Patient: sex M, age 61
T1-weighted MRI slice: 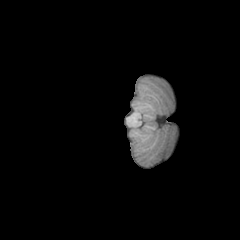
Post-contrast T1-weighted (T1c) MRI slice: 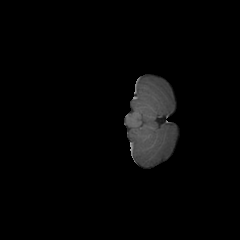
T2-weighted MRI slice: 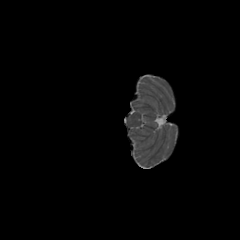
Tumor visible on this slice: no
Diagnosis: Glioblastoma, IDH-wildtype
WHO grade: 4